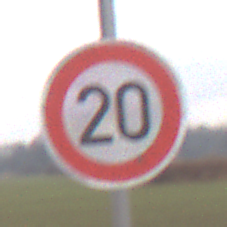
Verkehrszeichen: Geschwindigkeit20
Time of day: Midday
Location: Outdoor (RoadRail)
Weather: Overcast
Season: NotSpecified
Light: Natural